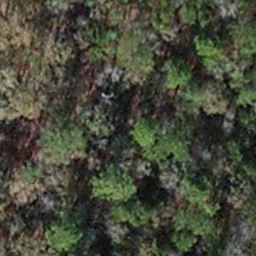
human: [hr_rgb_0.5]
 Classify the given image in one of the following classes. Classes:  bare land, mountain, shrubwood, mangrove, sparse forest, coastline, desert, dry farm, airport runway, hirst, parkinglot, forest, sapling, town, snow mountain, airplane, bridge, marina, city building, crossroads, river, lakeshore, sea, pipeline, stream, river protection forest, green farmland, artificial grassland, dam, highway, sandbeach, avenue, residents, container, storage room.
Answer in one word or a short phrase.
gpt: sapling